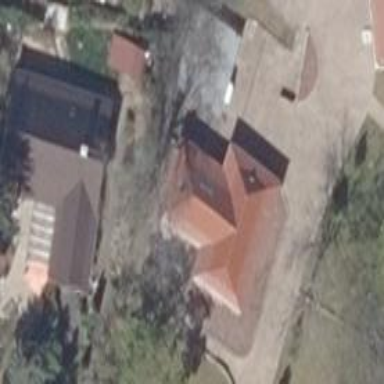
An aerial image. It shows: White house with hipped roof covered in red roof tiles.